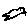
Label: fish